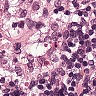
Metastatic tissue present: no